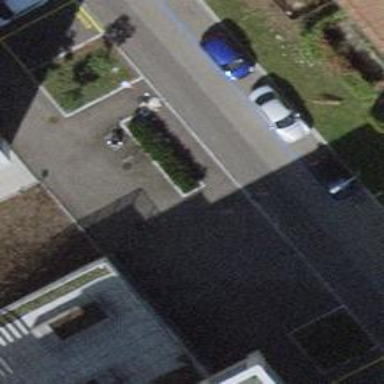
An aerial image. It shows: Bicycle parking area with stands.